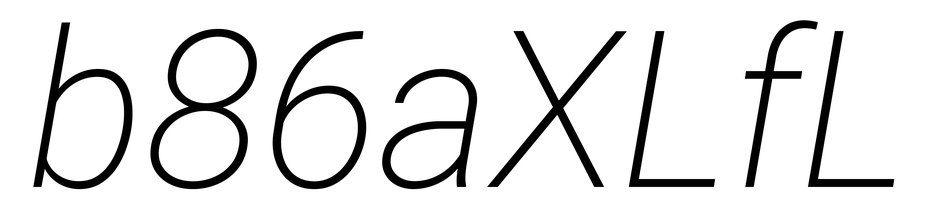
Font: Roboto-Italic_ExtraLight_Italic